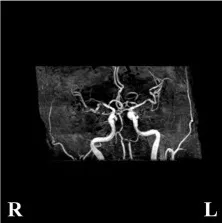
(C) Brain magnetic resonance angiography, suggesting multiple cerebral arteriosclerosis and stenosis of cerebral artery.
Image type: radiology (mri)